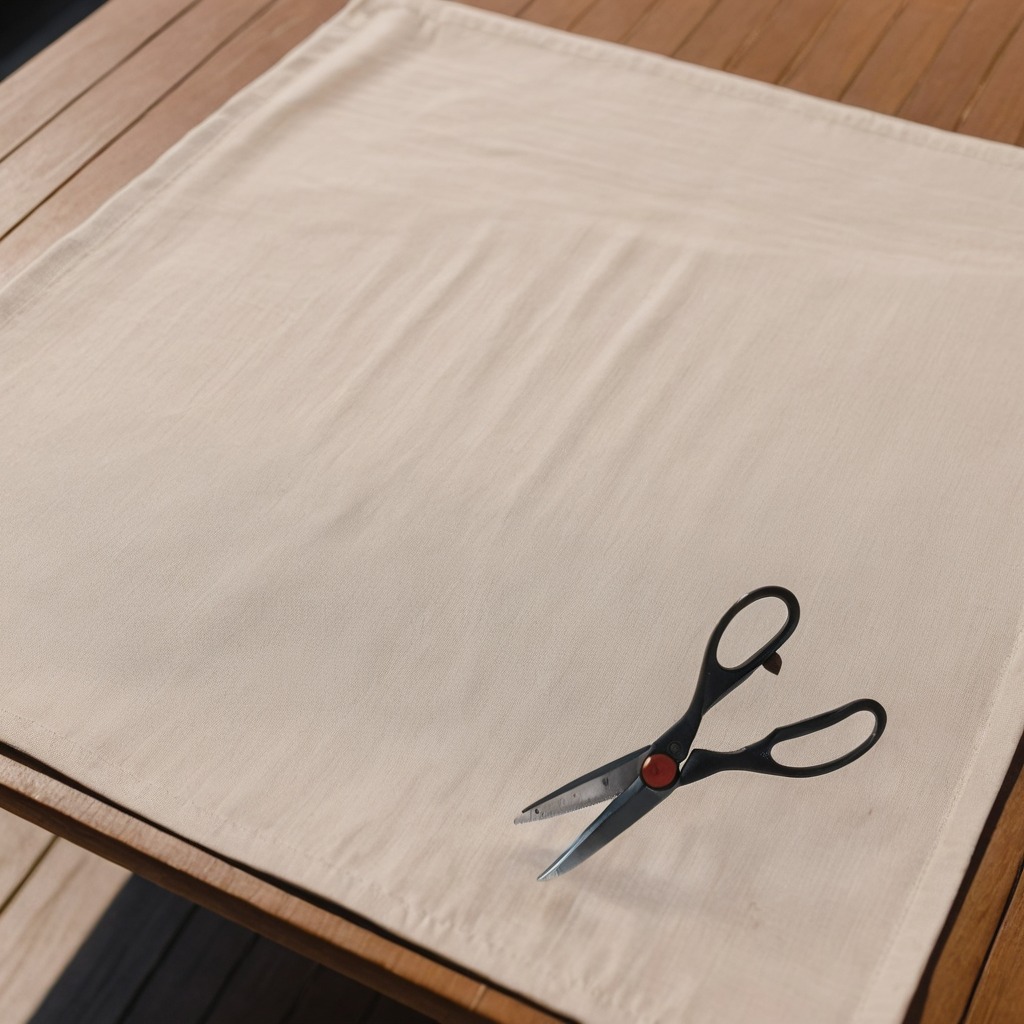
A scissor lying on a wooden table in an outdoor workshop during daytime bright natural light soft shadows worn but beneath the cloth